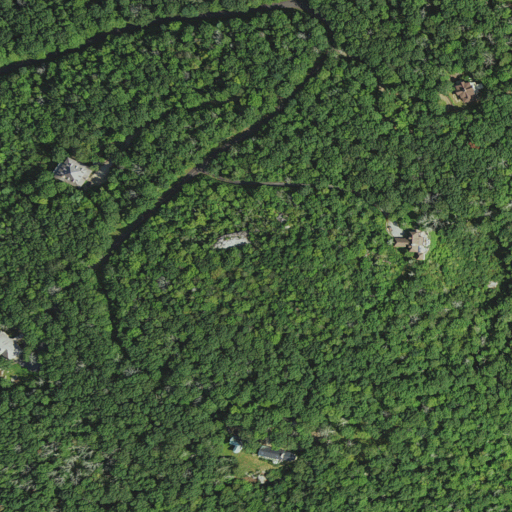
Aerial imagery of mountain in North Carolina named Little Bald containing deciduous forest, mixed forest, open development, and shrub